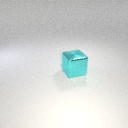
large cyan metal cube